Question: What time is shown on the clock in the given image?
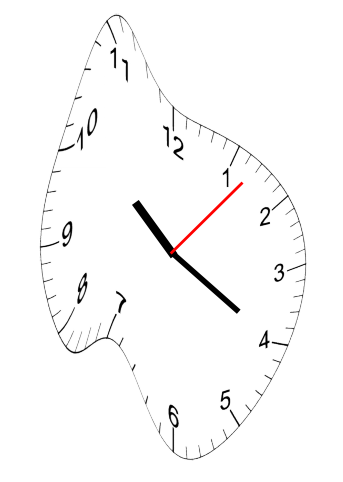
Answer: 10:20:07